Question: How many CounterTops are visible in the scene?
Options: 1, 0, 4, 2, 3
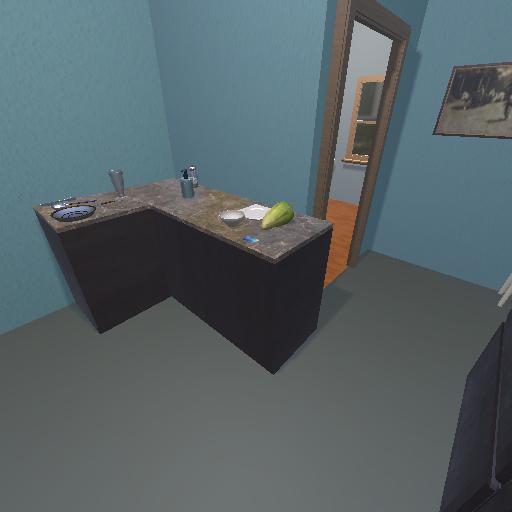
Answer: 1